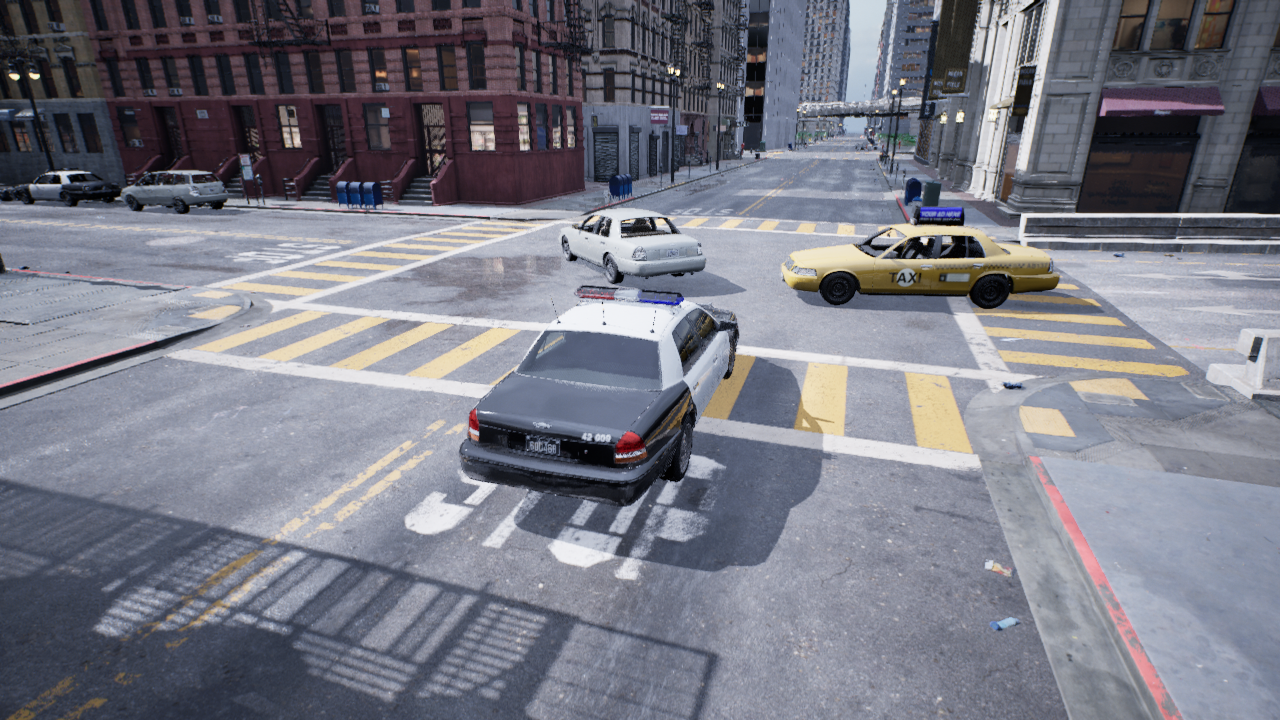
Venue: residential
Lighting: overcast
Vehicle rig: sedan